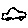
Label: car